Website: crate-barrel
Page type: account-selection
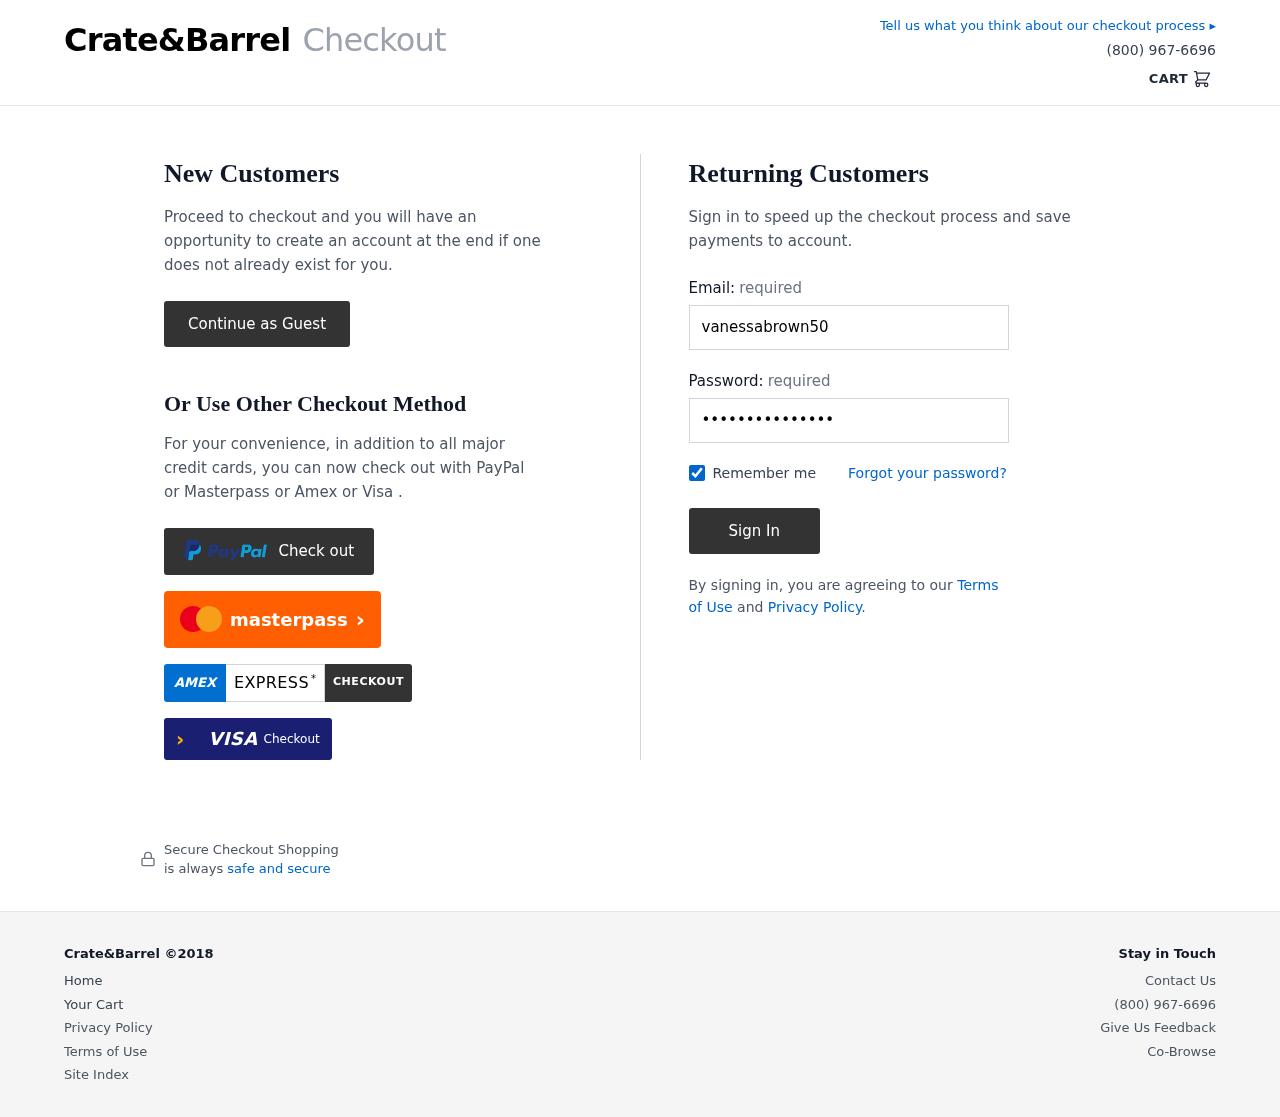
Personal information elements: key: PII_LOGIN_USERNAME
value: vanessabrown50